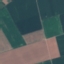
Land use / land cover: AnnualCrop